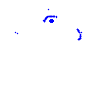
Particle: kaon